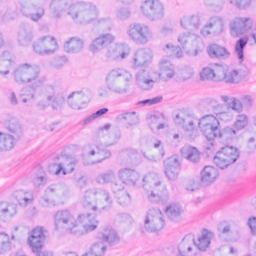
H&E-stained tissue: Breast